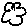
Label: cloud